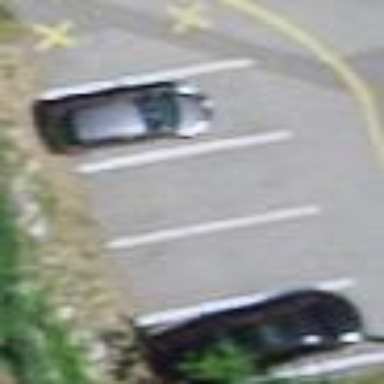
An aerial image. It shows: Parking area.